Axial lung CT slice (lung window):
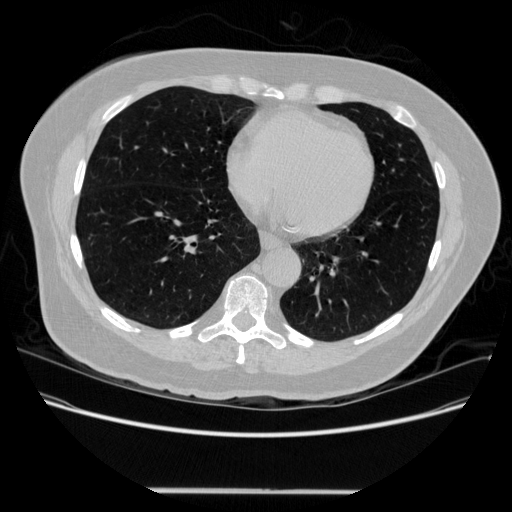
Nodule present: no